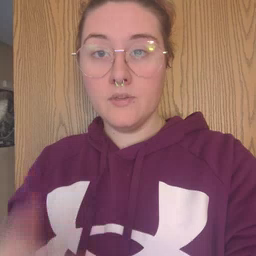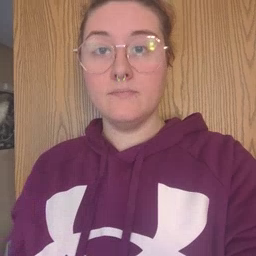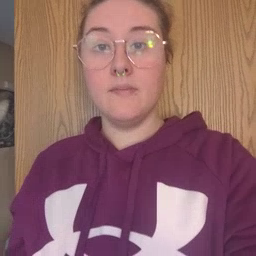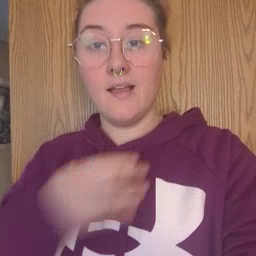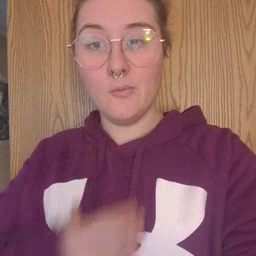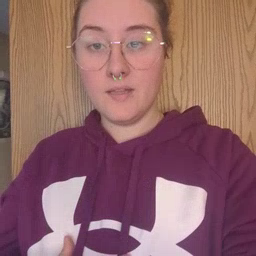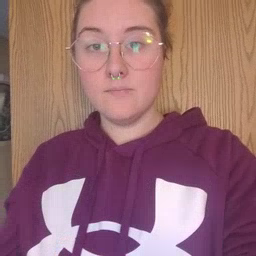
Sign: hungry